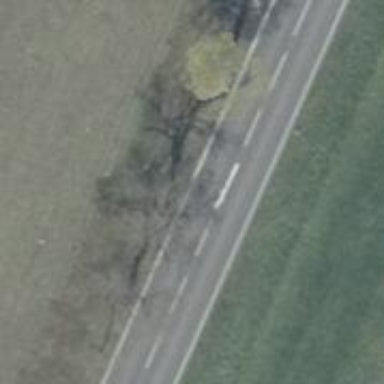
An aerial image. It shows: Avenue lined with deciduous broadleaved trees.